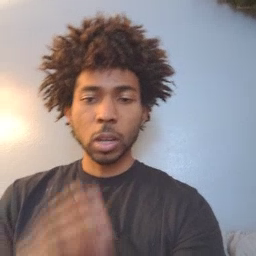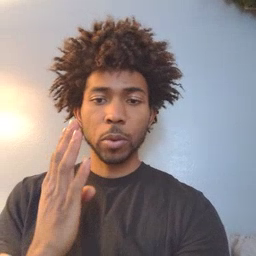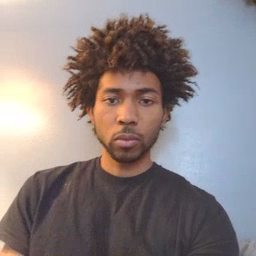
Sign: blue